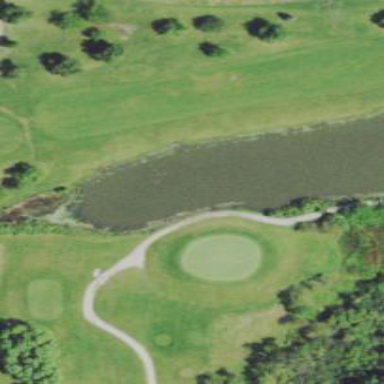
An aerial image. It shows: Scenic view of water hazard on golf course. The natural water feature adds beauty to the landscape.